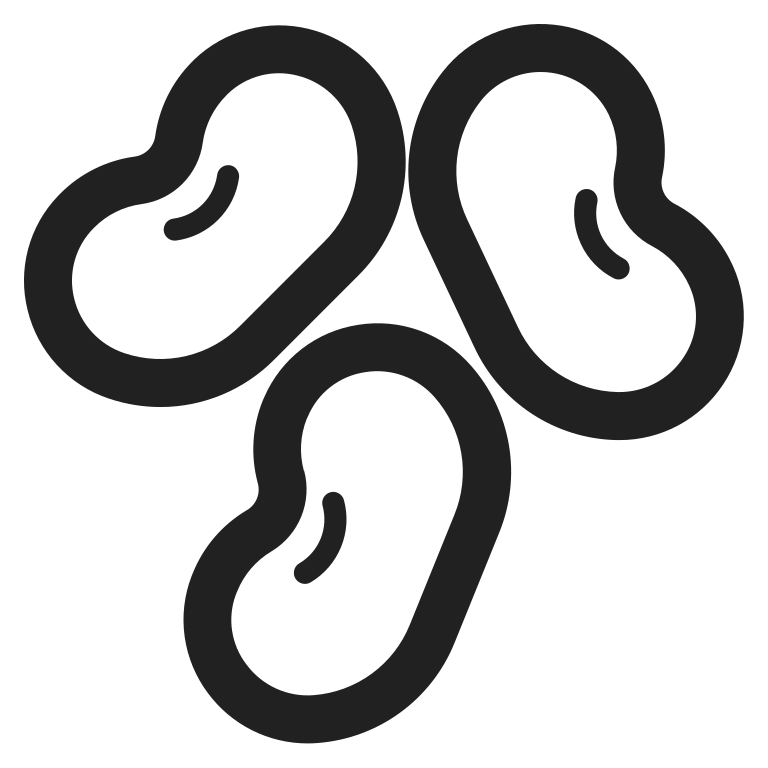
beans high contrast